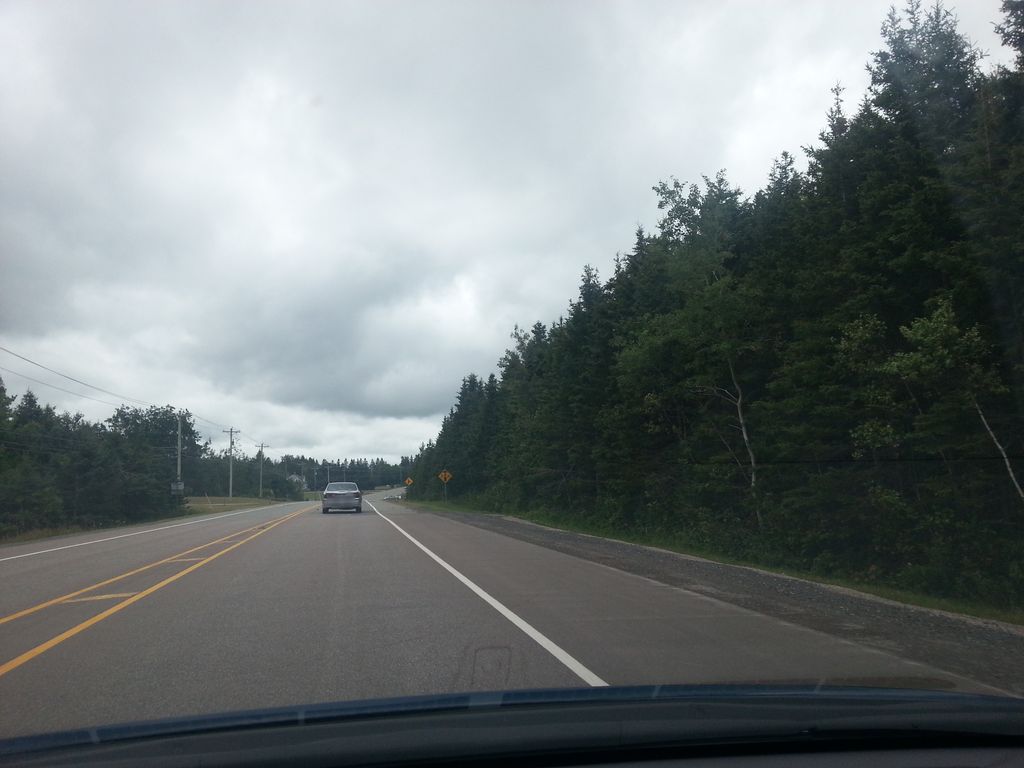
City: charlottetown